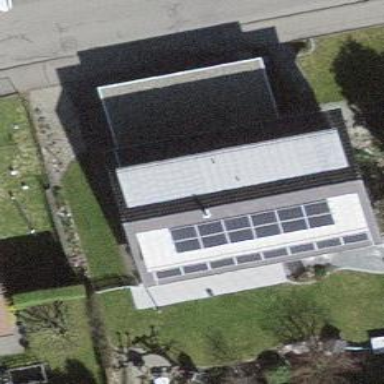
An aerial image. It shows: Solar power generator utilizing photovoltaic technology with solar photovoltaic panels.